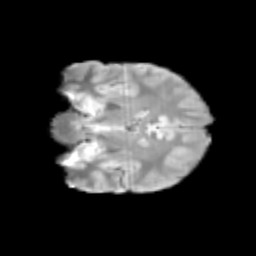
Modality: T2w
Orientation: coronal
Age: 12
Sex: male
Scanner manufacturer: siemens
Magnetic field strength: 3 T
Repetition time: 3.8 s
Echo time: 0.07 s